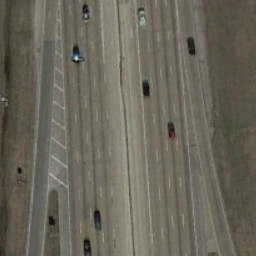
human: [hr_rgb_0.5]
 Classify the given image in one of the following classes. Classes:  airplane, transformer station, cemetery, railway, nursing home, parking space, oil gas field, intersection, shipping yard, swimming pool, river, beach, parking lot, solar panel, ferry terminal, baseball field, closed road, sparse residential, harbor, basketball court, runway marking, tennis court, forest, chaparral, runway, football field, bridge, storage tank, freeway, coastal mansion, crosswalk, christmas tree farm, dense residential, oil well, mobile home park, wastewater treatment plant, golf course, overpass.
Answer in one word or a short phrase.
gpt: freeway